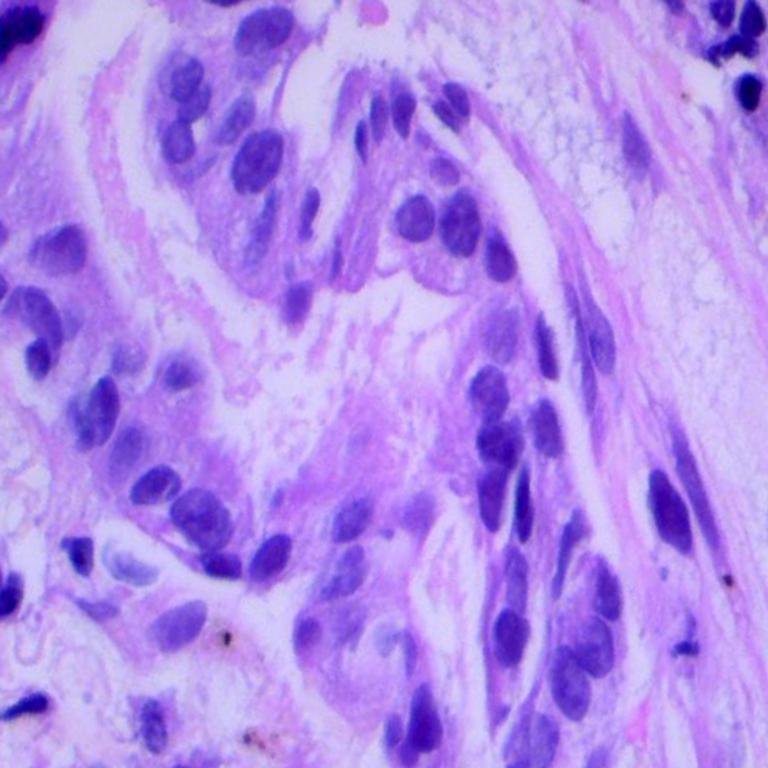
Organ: lung
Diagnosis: adenocarcinomas